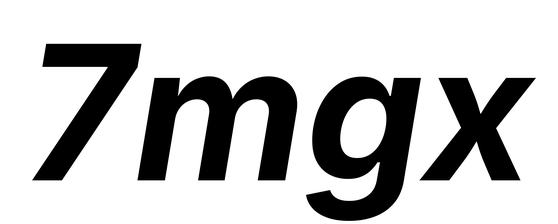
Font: Inter-Italic_Bold_Italic